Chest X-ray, PA view. Patient: 28 years old, sex M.
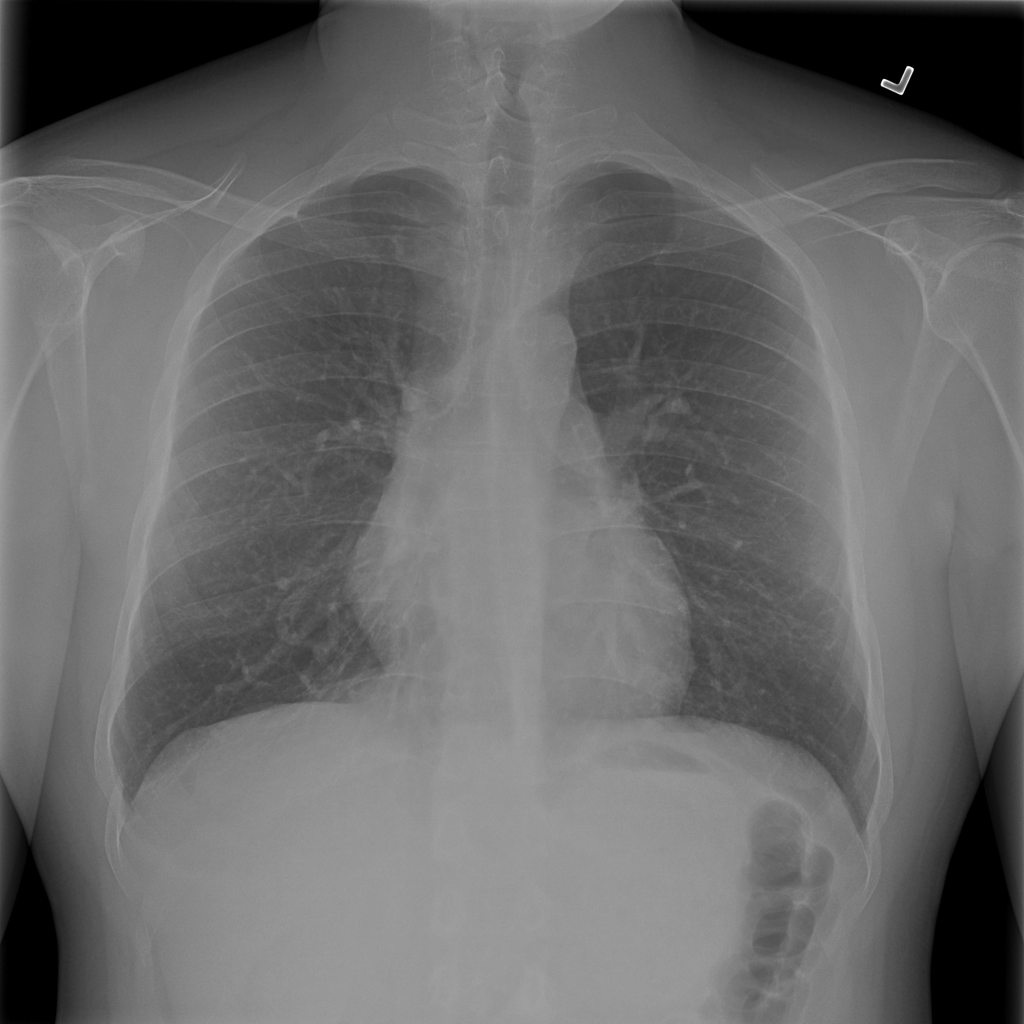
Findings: Infiltration